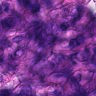
Metastatic tissue present: yes